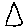
Label: triangle